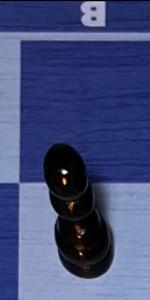
Label: Pawn_Black